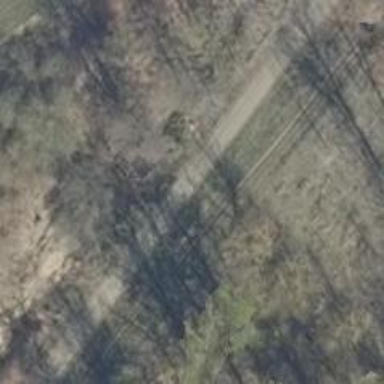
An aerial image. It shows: Dirt bridleway.